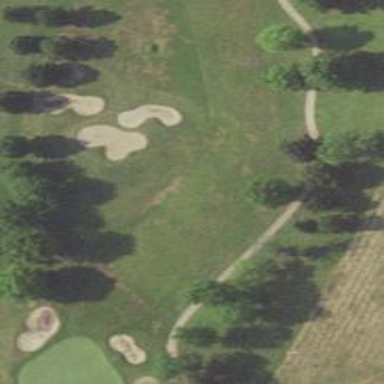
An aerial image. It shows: Golf fairway surrounded by grass.